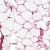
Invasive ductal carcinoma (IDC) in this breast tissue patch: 0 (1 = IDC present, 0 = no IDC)